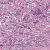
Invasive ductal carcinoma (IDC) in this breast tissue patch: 1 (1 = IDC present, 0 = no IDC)